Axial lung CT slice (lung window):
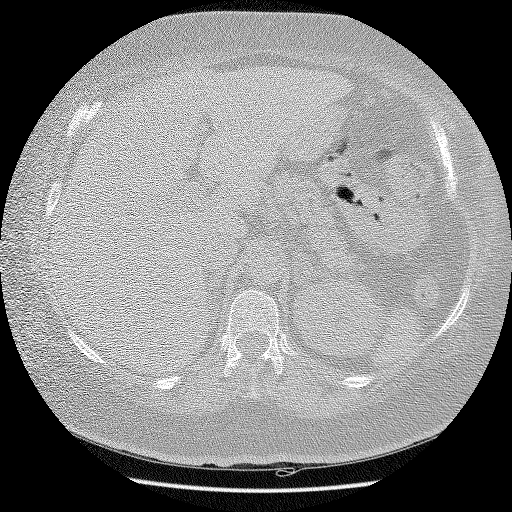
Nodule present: no